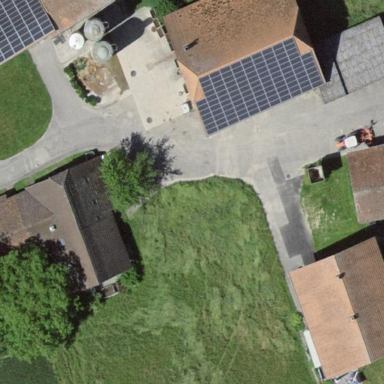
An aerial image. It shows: Barn.